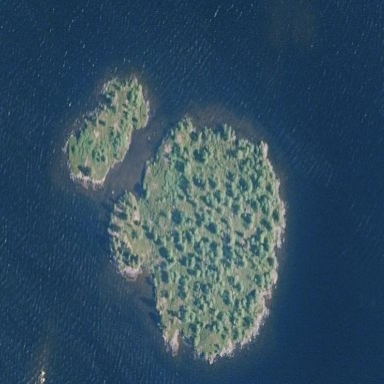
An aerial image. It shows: Islet.